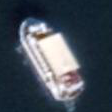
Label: civil